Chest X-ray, AP view. Patient: 54 years old, sex M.
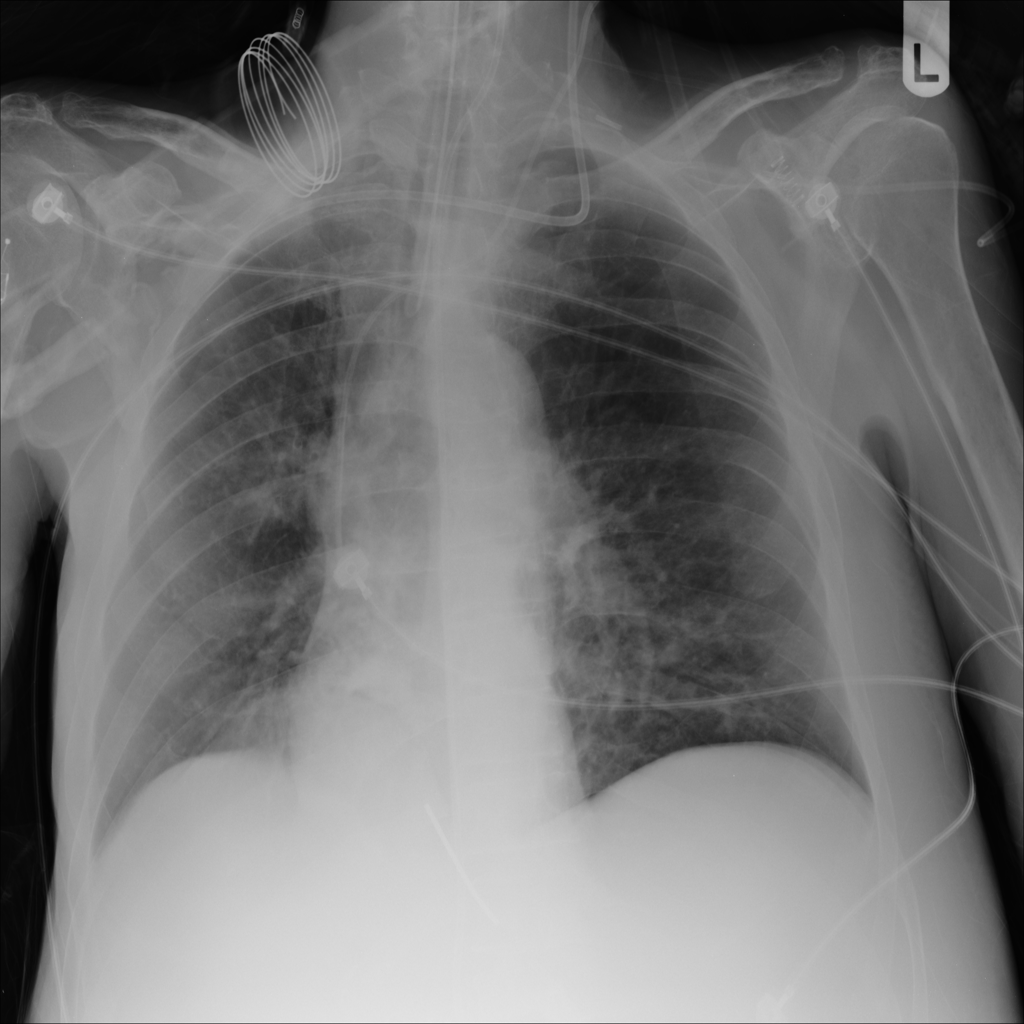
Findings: Infiltration